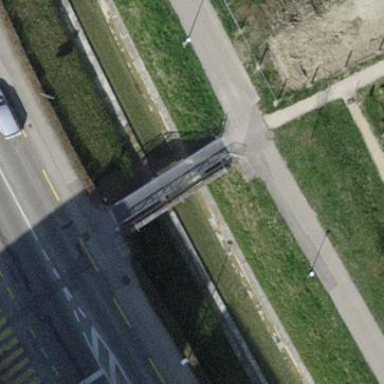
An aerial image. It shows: Man-made bridge.